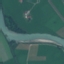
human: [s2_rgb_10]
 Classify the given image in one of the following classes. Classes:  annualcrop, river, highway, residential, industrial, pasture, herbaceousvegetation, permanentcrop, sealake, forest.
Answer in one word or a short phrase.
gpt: River